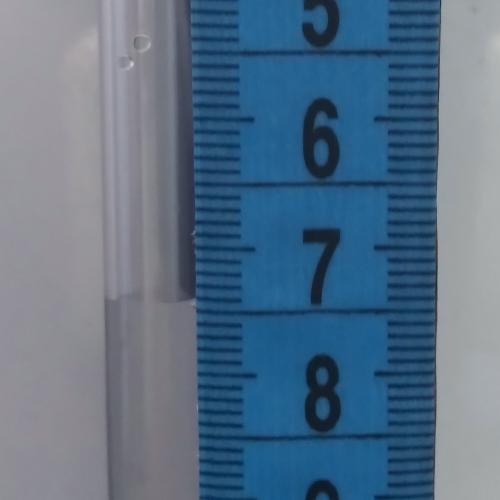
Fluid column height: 7.4 cm